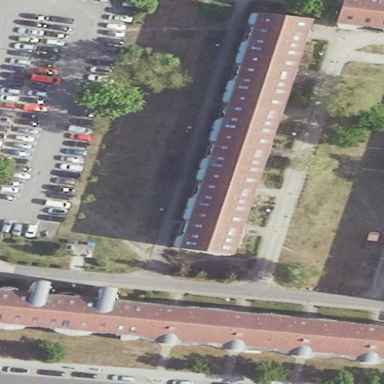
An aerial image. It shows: Gabled roof on building that houses apartments.